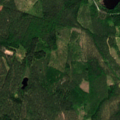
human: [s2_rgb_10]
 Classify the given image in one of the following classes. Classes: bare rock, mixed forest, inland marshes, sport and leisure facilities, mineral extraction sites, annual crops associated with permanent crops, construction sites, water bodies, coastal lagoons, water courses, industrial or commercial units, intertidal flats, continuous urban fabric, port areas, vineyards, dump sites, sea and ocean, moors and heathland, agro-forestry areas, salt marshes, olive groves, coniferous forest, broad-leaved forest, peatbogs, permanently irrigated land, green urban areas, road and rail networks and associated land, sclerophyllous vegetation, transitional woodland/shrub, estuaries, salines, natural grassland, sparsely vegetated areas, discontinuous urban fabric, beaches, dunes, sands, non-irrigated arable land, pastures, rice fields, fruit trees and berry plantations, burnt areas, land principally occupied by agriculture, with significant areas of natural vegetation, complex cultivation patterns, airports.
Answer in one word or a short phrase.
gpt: coniferous forest, mixed forest, transitional woodland/shrub, water bodies